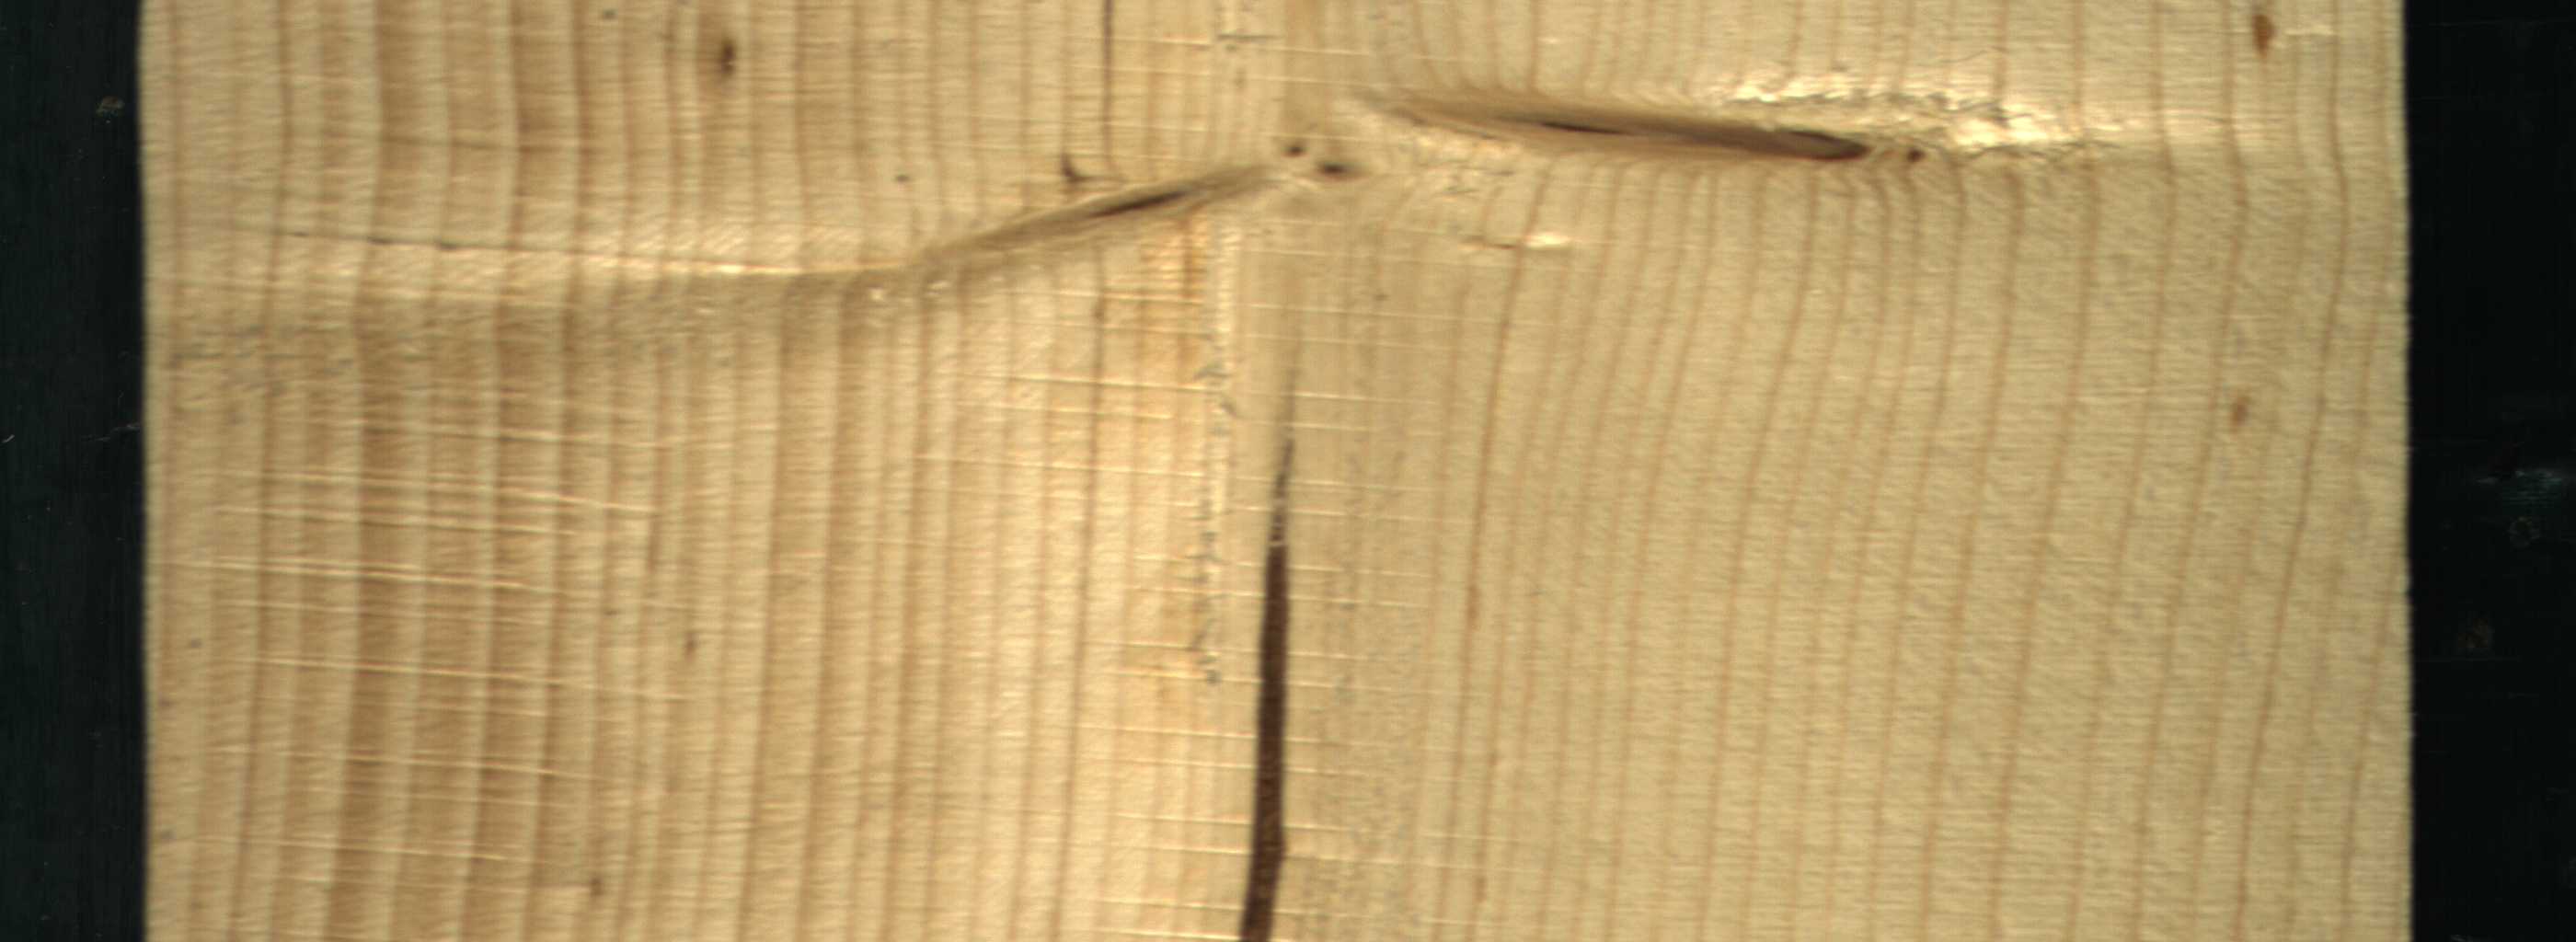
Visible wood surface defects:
Quartzity
Live_Knot
Live_Knot
Live_Knot